Field crop: maize
Growth stage: 2
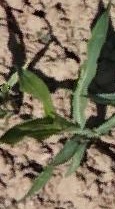
Species: maize